Interaction volume radius: 5 \u00c5
Interaction volume height: 30 \u00c5
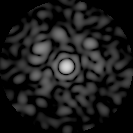
Disorder parameter: 0.7926